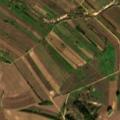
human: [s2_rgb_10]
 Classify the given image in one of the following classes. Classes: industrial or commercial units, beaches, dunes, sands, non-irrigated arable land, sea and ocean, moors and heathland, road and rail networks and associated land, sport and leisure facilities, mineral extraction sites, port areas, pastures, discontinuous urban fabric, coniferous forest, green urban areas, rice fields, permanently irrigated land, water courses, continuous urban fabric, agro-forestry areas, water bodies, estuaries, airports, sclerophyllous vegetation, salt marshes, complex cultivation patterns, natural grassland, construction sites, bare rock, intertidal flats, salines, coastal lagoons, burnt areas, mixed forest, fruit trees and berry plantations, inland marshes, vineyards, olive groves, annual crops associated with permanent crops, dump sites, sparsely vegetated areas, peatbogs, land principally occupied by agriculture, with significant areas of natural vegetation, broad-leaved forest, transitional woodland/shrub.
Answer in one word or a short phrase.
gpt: permanently irrigated land, complex cultivation patterns